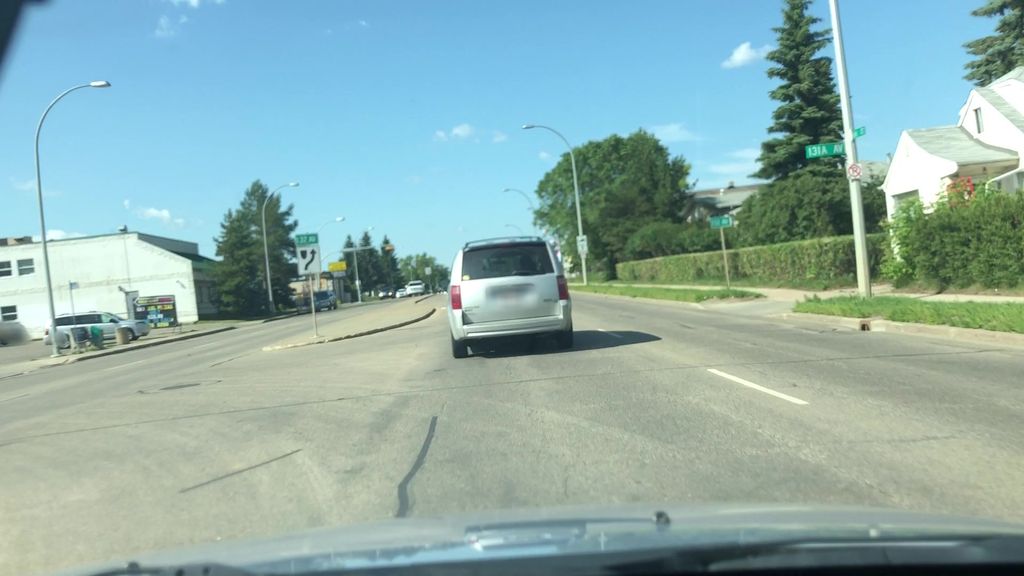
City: edmonton